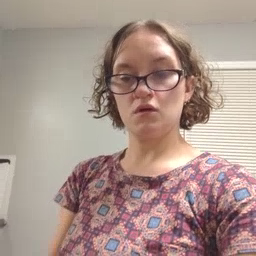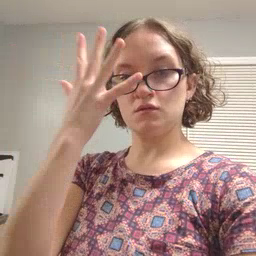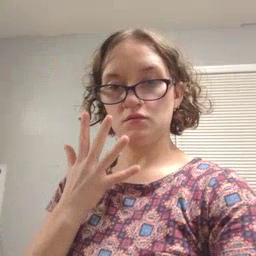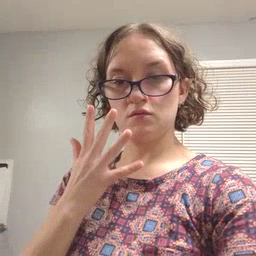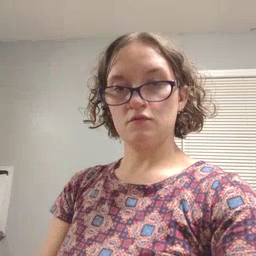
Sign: sad